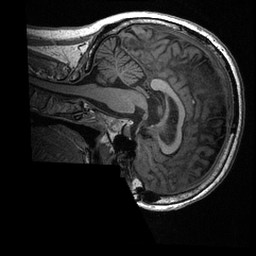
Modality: T1w
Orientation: sagittal
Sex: female
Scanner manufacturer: ge
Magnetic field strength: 3 T
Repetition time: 0.0064 s
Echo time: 0.00281 s